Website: crate-barrel
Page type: billing-address
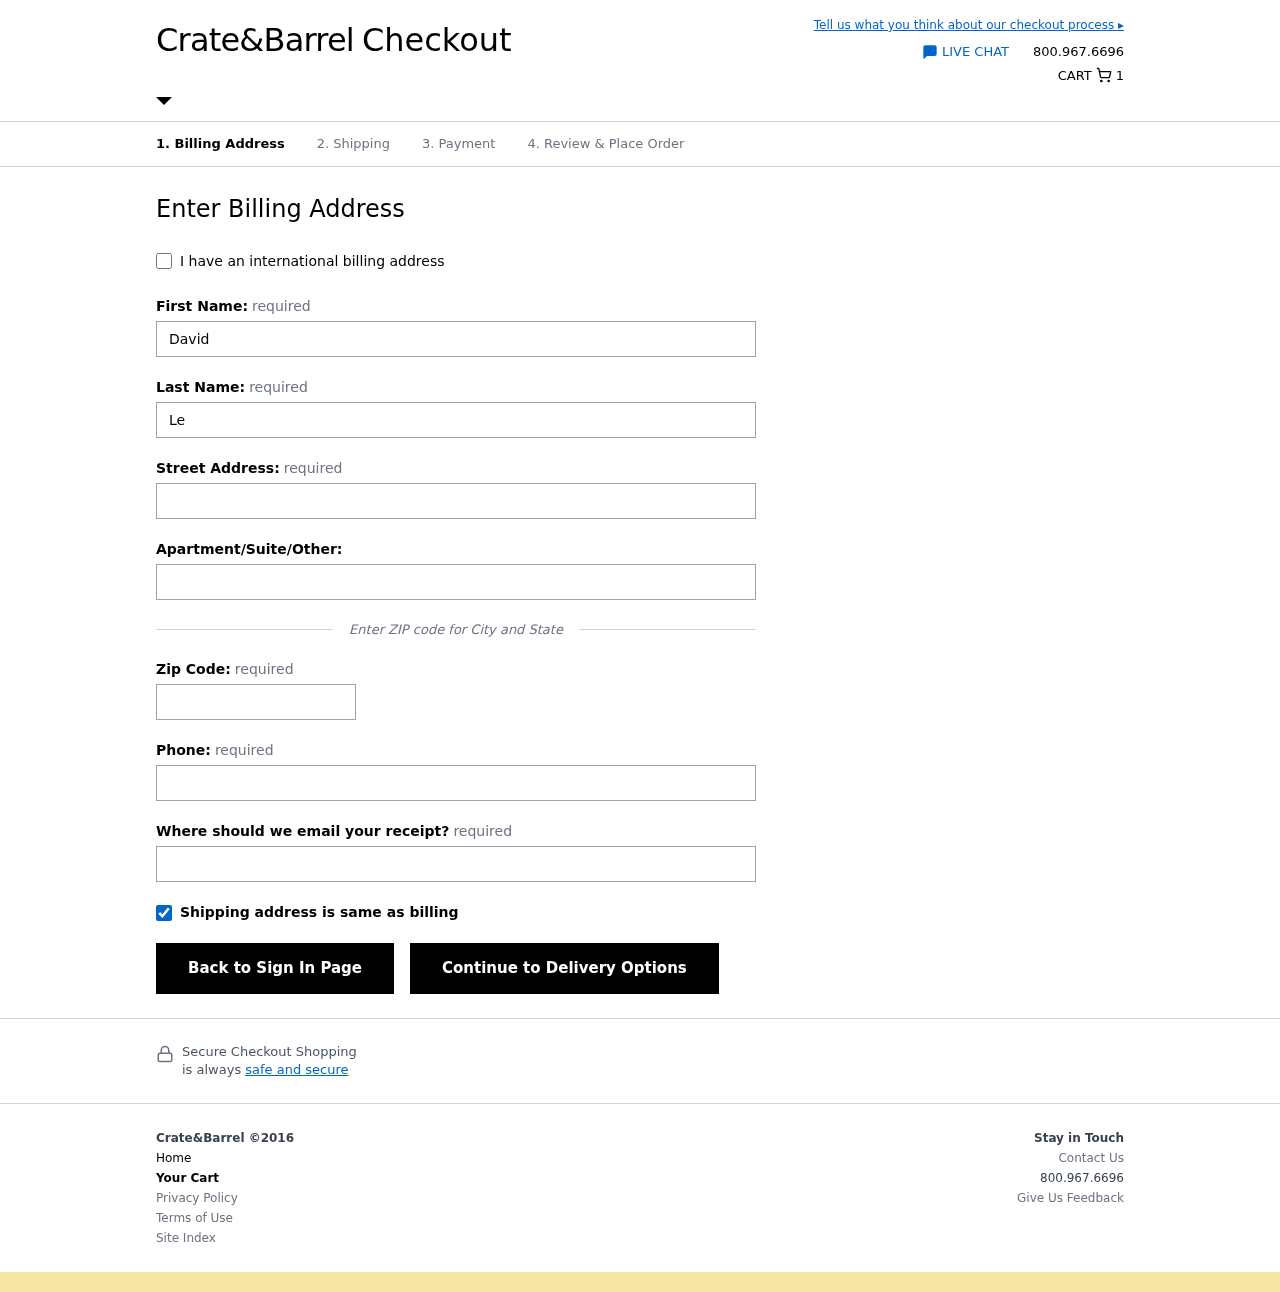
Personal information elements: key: PII_EMAIL
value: davidlevine@yahoo.com
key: PII_FIRSTNAME
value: David
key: PII_LASTNAME
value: Levine
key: PII_PHONE
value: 6006910312
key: PII_POSTCODE
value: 38968
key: PII_STREET
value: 889 Andrea Islands
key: PII_STREET2
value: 03810 Nelson Creek
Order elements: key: ORDER_NUM_ITEMS
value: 1